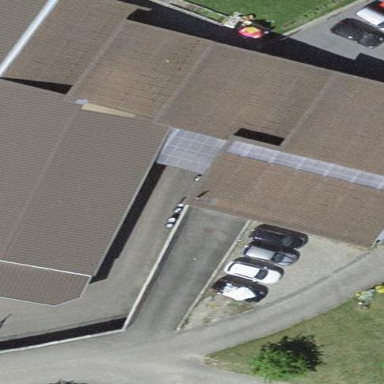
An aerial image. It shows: Commercial building with car shop.